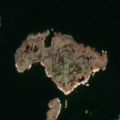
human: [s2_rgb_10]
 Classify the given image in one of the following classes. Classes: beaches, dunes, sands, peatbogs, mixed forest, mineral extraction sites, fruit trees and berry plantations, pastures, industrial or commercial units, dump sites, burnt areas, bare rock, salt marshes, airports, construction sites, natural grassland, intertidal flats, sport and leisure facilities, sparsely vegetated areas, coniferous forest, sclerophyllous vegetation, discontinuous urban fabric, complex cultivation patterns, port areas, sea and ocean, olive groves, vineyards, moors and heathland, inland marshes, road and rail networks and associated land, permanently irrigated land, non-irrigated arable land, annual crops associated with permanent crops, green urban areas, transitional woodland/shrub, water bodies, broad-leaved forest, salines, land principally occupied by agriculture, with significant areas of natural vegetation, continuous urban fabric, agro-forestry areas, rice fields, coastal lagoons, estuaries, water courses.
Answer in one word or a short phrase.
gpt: bare rock, sea and ocean